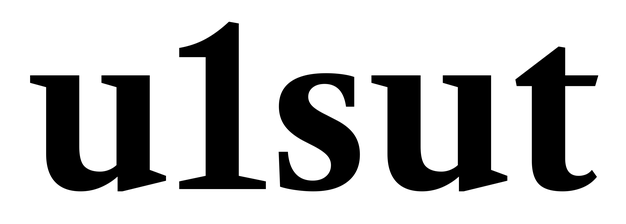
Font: LibreCaslonText_Bold